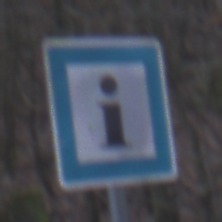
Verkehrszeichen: Informationsstelle
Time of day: MorningAfternoon
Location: Outdoor (Nature)
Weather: Overcast
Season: Winter
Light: Natural